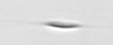
Label: Cylindrotheca_morphotype1